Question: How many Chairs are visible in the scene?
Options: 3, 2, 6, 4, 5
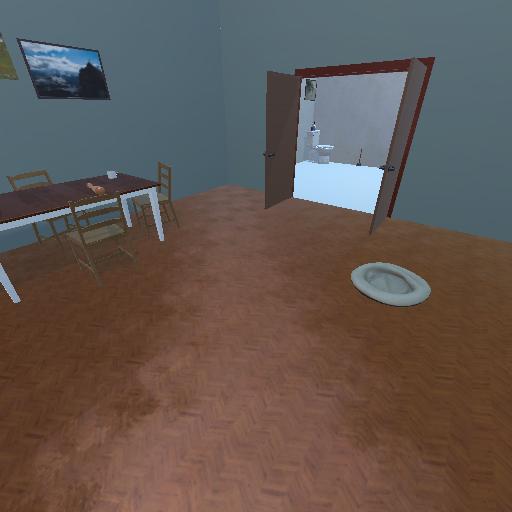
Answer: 3